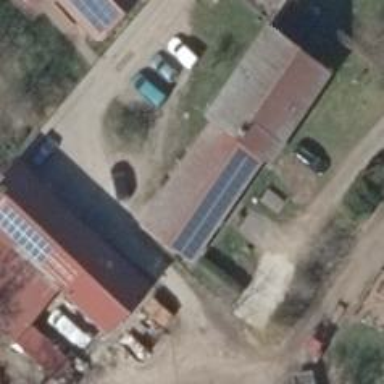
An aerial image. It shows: Small solar photovoltaic panel used as generator to produce electricity.